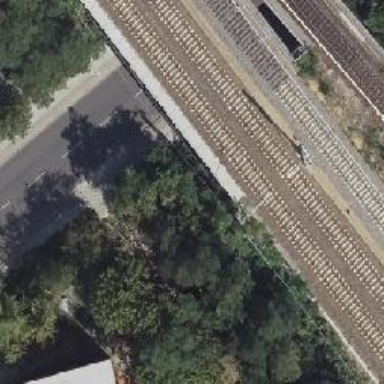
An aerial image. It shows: Bridge over electrified railway with contact lines.